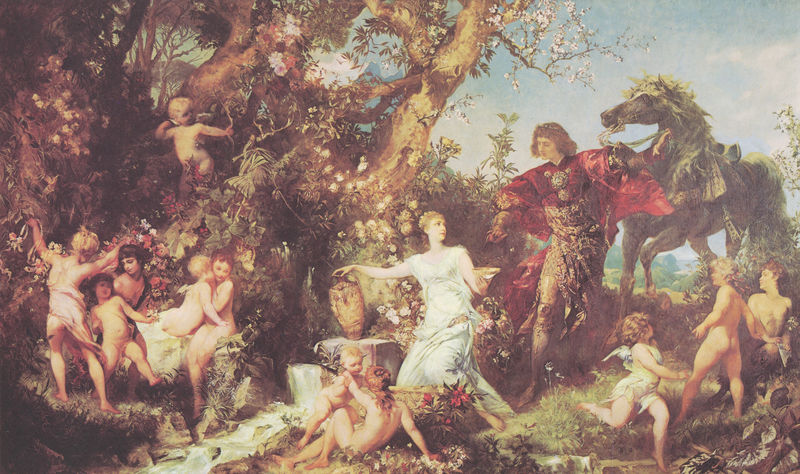
Titel: Der Frühling
Künstler: Hans Makart
Standort: Salzburg
Institution: Museum Carolino Augustaeum
Schlagwörter: akt, baum, blau, blätter, flügel, gemälde, gott, himmel, mann, nackt, rubens, umhang, wasser, weiß, wolken, akte, bäume, fluss, grün, landschaft, menschen, blumen, bunt, frau, kleid, schwarz, szene, blüten, gras, rasen, rosen, rot, tier, wiese, gesellschaft, blond, barock, schale, stein, steine, ast, bach, gräser, halme, horizont, natur, mantel, pflanzen, tanzen, locken, wald, wasserfall, kinder, pferd, reiter, amphore, engel, garten, henkel, krug, putte, putto, vase, hellblau, hufe, mähne, sattel, steigbügel, liebe, bogen, knaben, laufen, picknick, füsse, fliessen, wein, spielen, nackte, frühling, bad, lachen, spiel, barfuss, paradies, corinth, himmeö, zweig, idyll, nackig, lockig, rennen, göttin, ritter, brokat, liebespaar, jüngling, anbieten, götter, fangen, verwandlung, nymphen, prinz, venus, spiele, reigen, amor, putten, elfen, trinkschale, putti, pfeil, deutschrömer, kosten, weise, spaß, diana, bacchanal, tolle, armor, mann frau, ovid, aphrodite, schiessen, vergnügt, baccanal, umarmungen, prärafaeliten, pfrd, 1900, krot, hüpfend, prärafaelitisch